Aerial crown-view tile of a tropical tree (Barro Colorado Island, Panama), acquired 20250818:
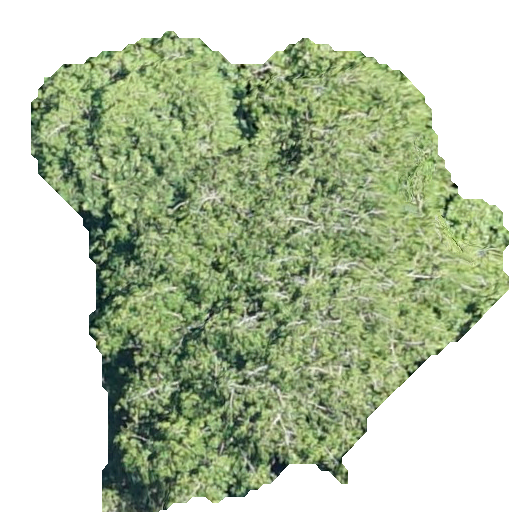
Species: Virola surinamensis
GBIF accepted scientific name: Virola surinamensis
Crown area: 223.791 m²